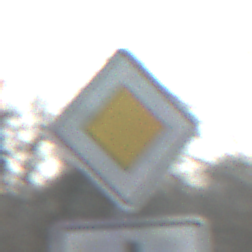
Verkehrszeichen: Vorfahrtsstrasse
Zusatzzeichen unten: VerlaufVorfahrtsstrasse8
Umgebung: Outdoor, Suburban
Tageszeit: MorningAfternoon
Wetter: PartlyCloudy
Licht: Natural
Jahreszeit: NotSpecified
Kontrast: HighContrast